Field crop: maize
Growth stage: 2
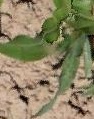
Species: maize